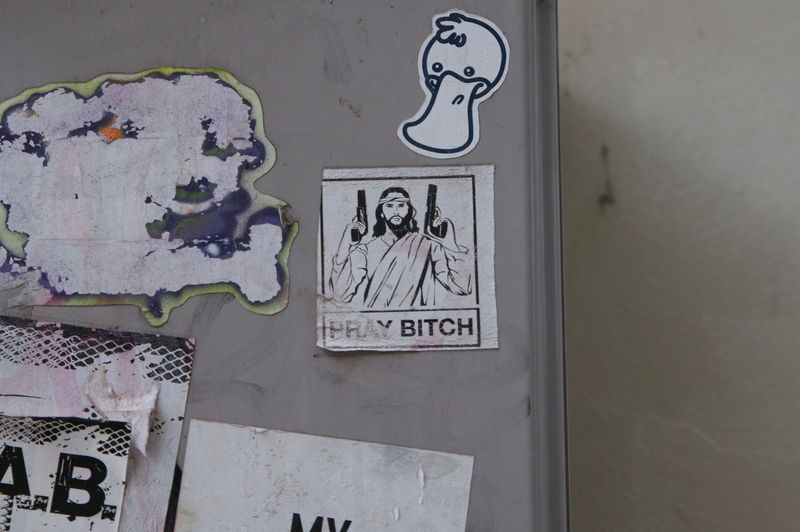
Titel: PRAY BITCH
Standort: Ghent
Schlagwörter: mann, weiß, schwarz, tür, bart, wand, papier, ente, modern, tag, collage, waffen, art, urban, pistole, aufkleber, waffeb, pistolen, spray, street art, wwand, knarre, ab, a.b., entenkopf, sticker, urban art, pray bitch, bitch, my